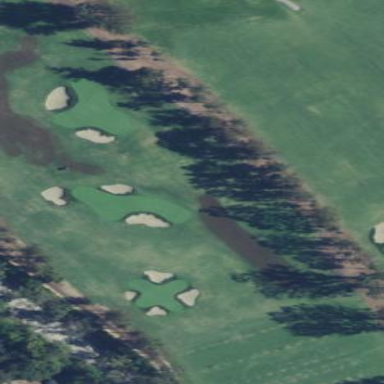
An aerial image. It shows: Rough area in golf course.